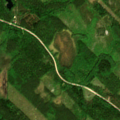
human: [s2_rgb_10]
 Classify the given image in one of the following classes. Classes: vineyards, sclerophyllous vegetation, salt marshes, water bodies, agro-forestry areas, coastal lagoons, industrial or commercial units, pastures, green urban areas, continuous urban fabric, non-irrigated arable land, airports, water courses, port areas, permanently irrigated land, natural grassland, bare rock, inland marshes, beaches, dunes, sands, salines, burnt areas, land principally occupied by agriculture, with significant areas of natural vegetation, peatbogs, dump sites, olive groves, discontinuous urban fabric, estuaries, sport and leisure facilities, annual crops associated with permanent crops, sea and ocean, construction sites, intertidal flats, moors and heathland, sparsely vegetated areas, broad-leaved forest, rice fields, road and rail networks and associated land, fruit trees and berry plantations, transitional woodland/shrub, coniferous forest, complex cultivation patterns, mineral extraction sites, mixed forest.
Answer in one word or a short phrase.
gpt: coniferous forest, mixed forest, transitional woodland/shrub